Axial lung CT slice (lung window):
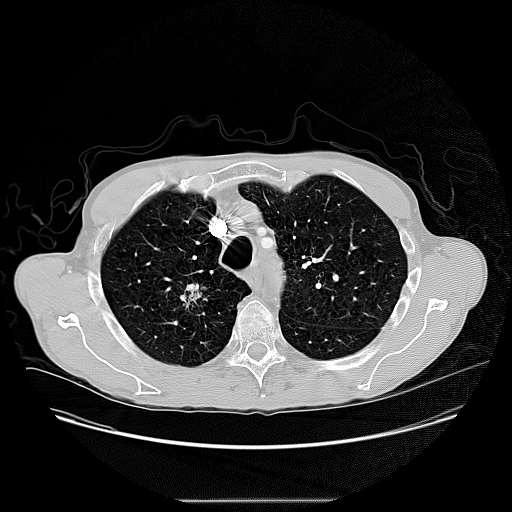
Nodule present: yes
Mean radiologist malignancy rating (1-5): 4.75